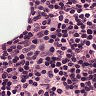
Metastatic tissue present: no